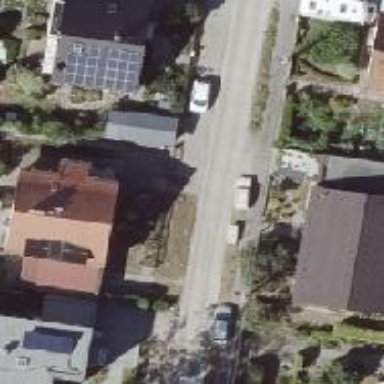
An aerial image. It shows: Asphalt footway.